Question: I'm developing a wordpress site with a layerslider plugin,..I'm getting some jQuery issues, though i'm using "Wordpress 4.0" and "LayerSlider_v5.2.0" version, i'm not able to edit or create slider. This issue is in the "Layerslider Admin Panel". I tried JQuery Updater Plugin as suggested by the issue and even downloaded the latest version of JQuery Library i.e "jquery-2.1.1.min" and replaced it with the default one which is located in "wordpress-4.0\wordpress\wp-includes\js\jquery" in wordpress but still the issue is not getting resolved..
Plz help..
Screen Shot of the issues is added below..

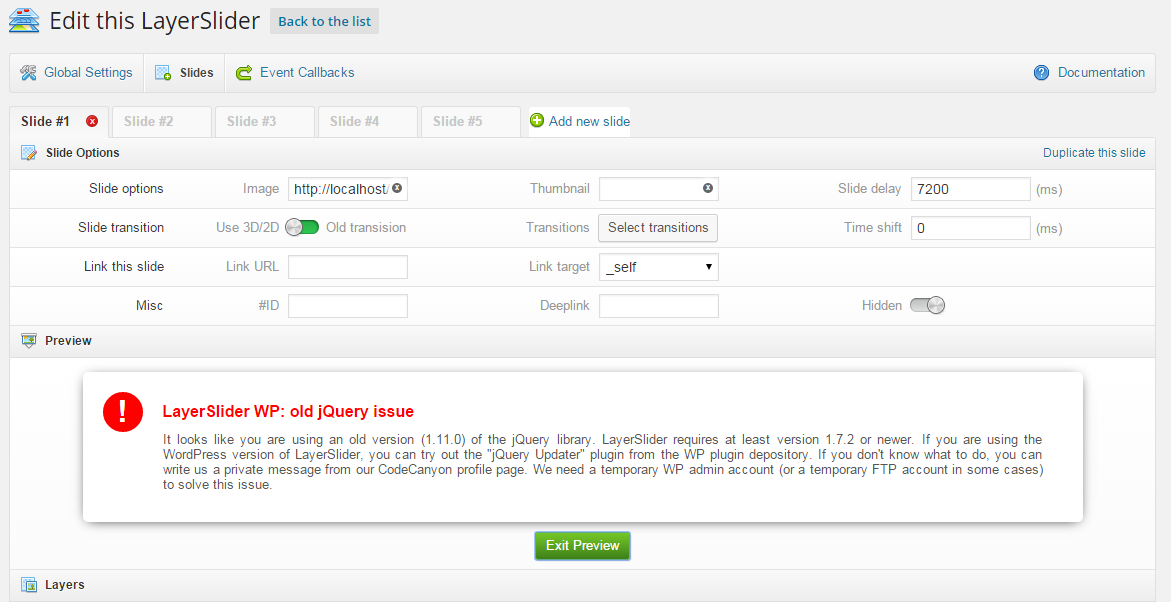
Answer: It looks like the version check is just inaccurate. You're using 1.11.0, which is obviously higher than 1.7.2. Either the script which checks the version is just wrong, or the plugin doesn't actually support WordPress 4.0 / jQuery 1.11.0. From the <URL>:
> Requires jQuery 1.7 (working with 1.10.x or 2.x versions, please note
that jQuery 2.x is no more compatible with IE7 and 8!) & Greensock
Animation Engine Requires WordPress 3.5, compatible with WordPress 3.8+
This plugin is on the 5.3.2 version, which no longer appears to have the issue you're describing.
Looks like you'll either need to downgrade jQuery (not advised), or upgrade the plugin.